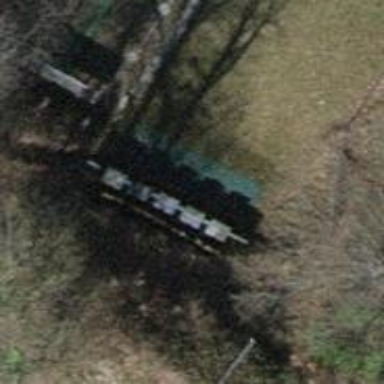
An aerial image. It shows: Retaining wall.